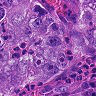
Metastatic tissue present: yes